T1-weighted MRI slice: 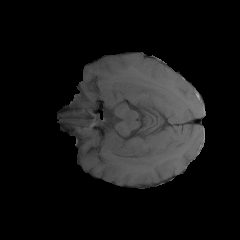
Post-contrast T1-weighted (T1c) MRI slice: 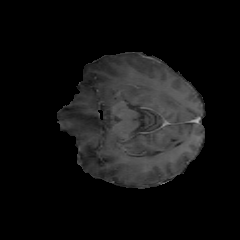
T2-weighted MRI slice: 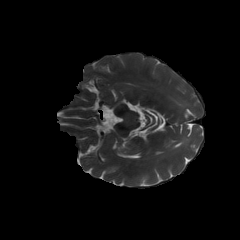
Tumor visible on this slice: no